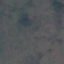
Label: HerbaceousVegetation